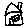
Label: house